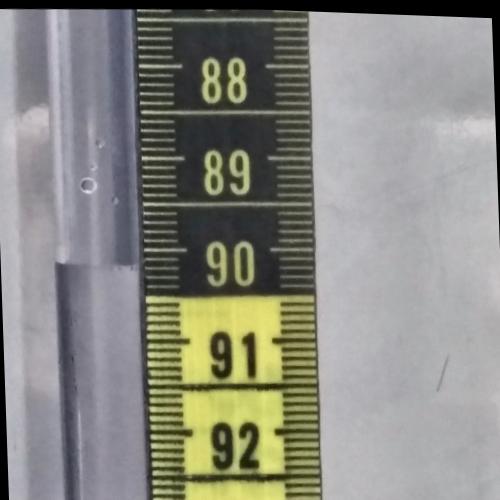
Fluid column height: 90.2 cm